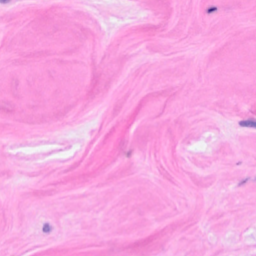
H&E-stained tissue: Breast